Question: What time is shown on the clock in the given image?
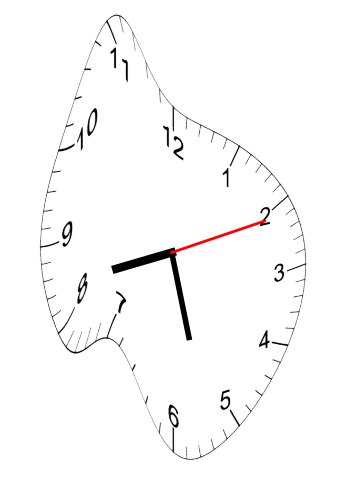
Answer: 08:27:11